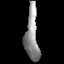
Tissue: skin
Cell type: Epithelial cells
Senescence score: 0.7948
Nuclear area (px): 677
Mean DAPI intensity: 146.807